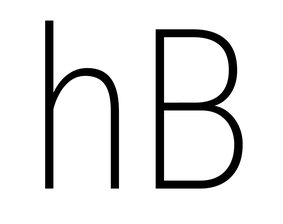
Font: Roboto_Condensed_ExtraLight